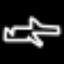
Label: airplane